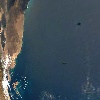
Label: water